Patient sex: M
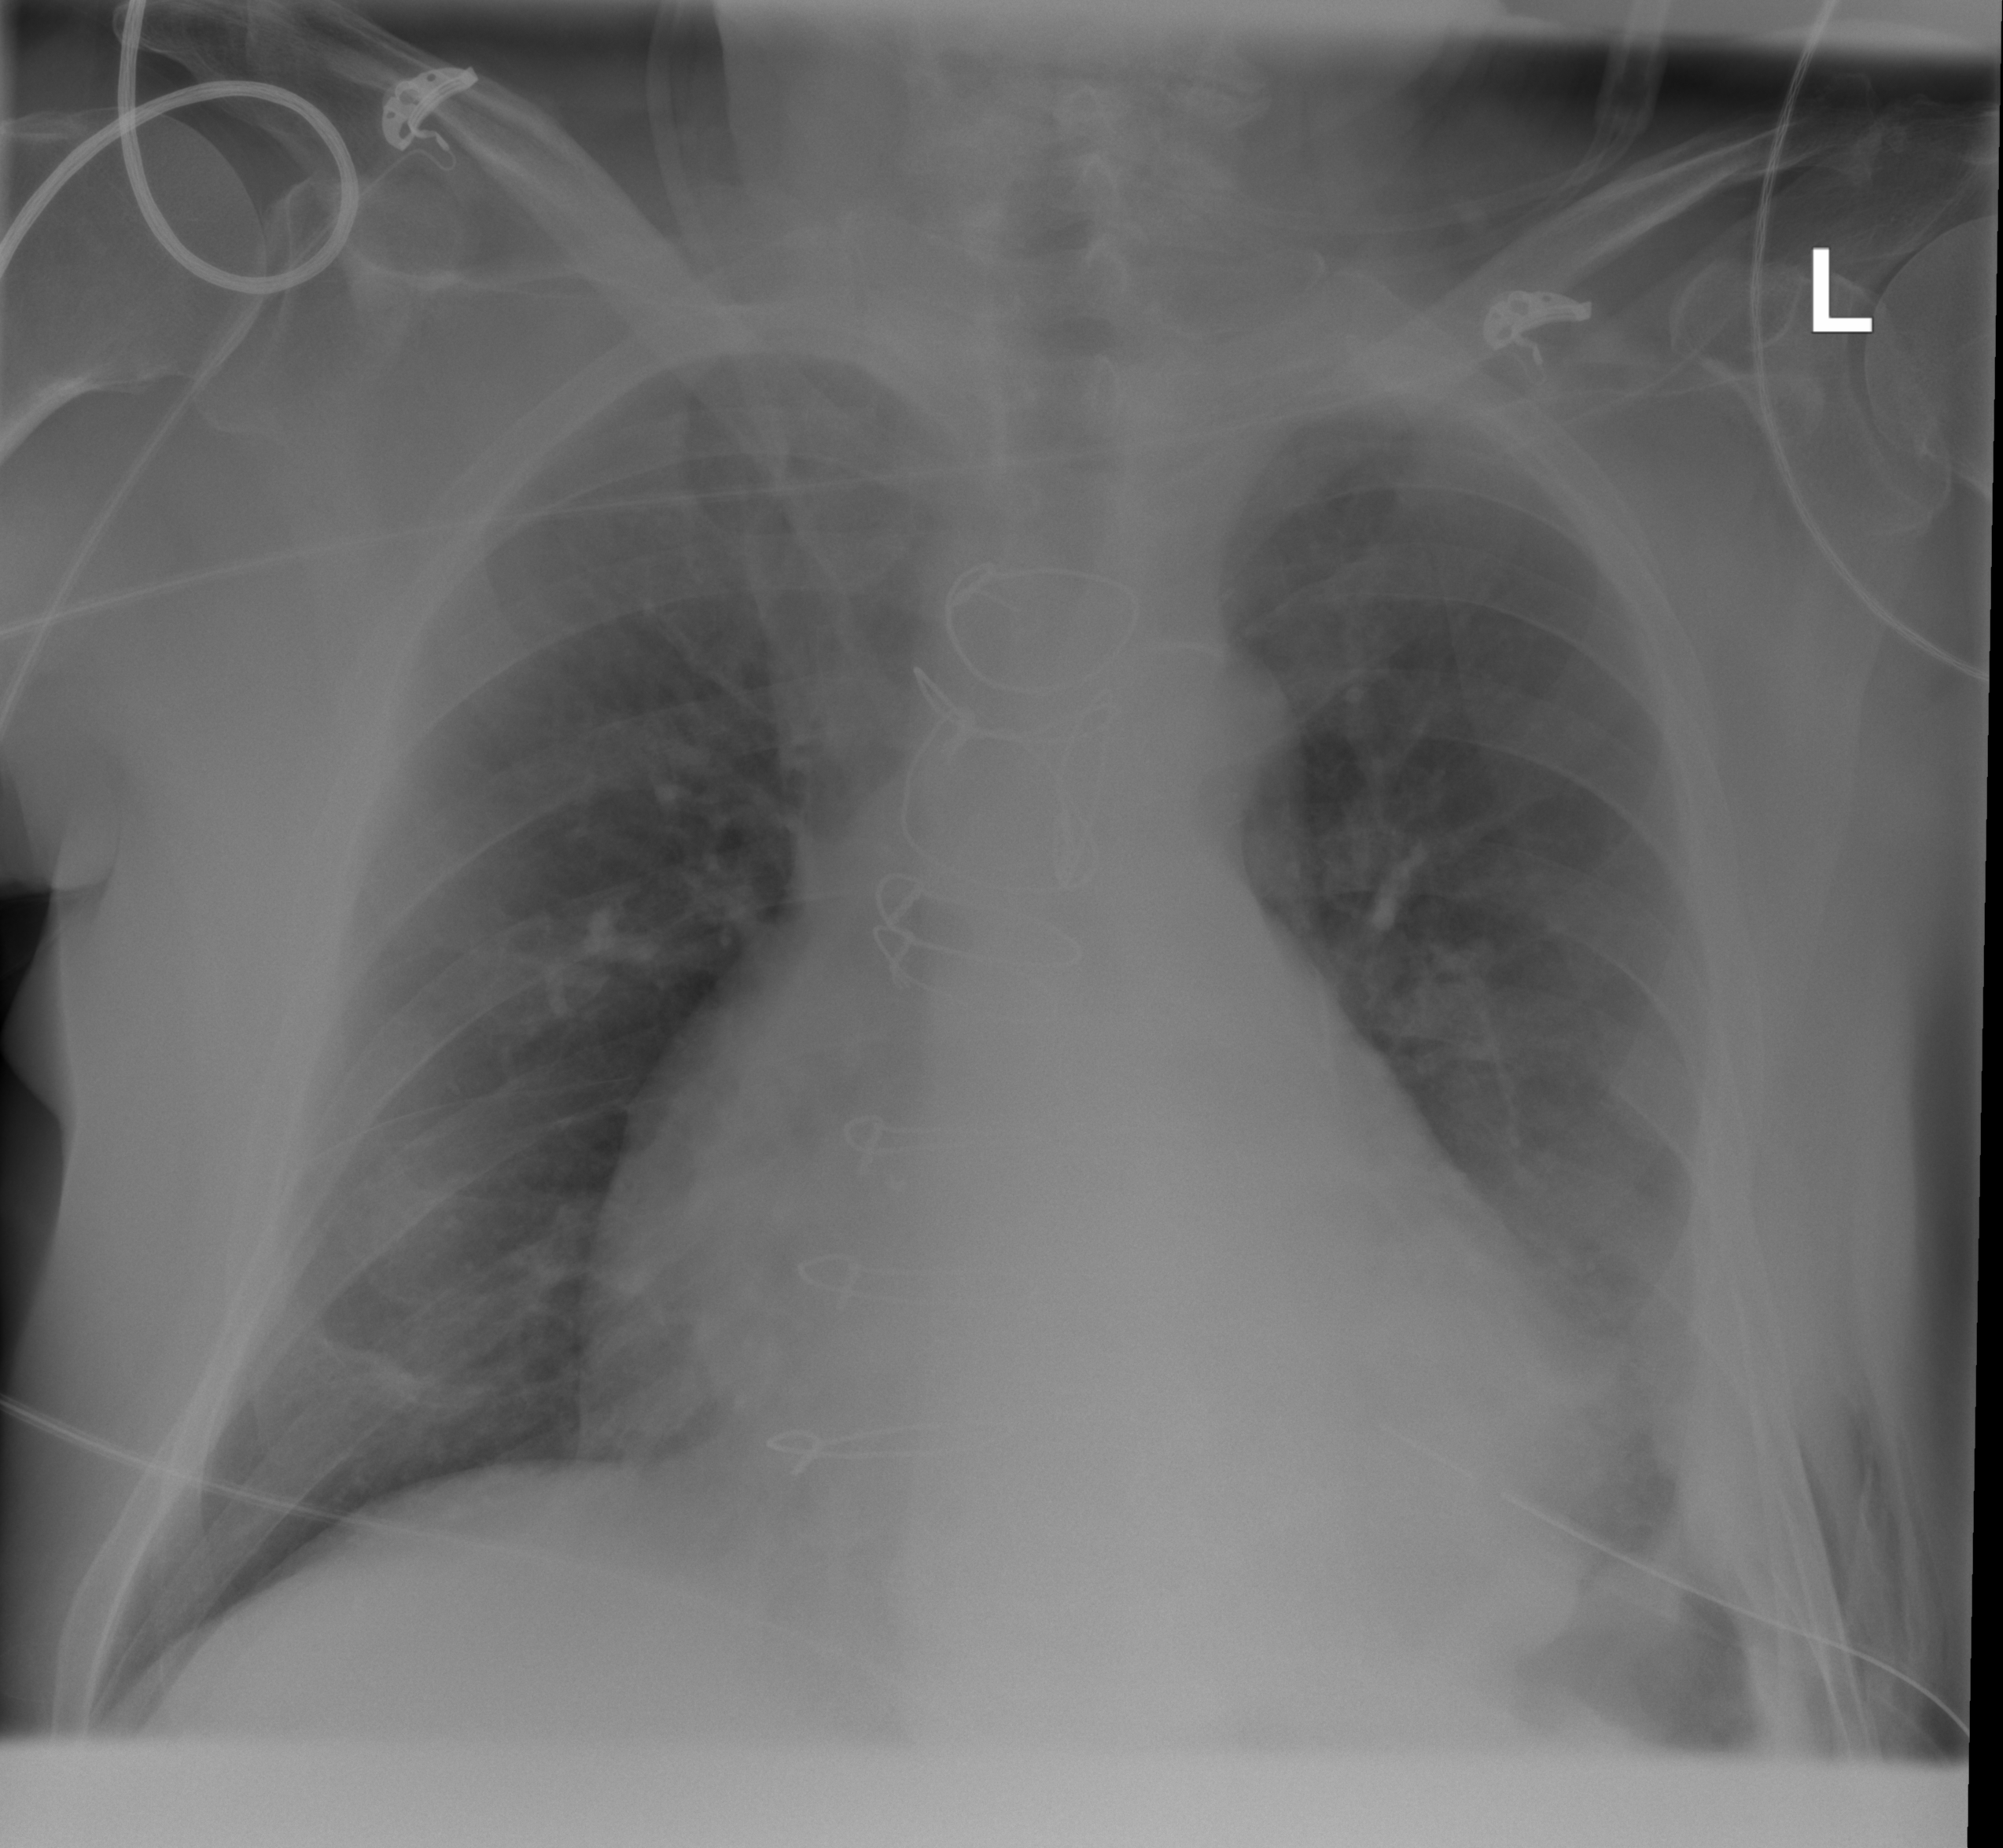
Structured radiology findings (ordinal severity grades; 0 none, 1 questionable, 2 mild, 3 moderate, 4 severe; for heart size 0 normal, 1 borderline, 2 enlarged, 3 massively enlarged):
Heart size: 2
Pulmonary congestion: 0
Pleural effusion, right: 0
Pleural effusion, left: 2
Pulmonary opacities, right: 0
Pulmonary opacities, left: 0
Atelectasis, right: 0
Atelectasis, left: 0